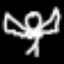
Label: angel